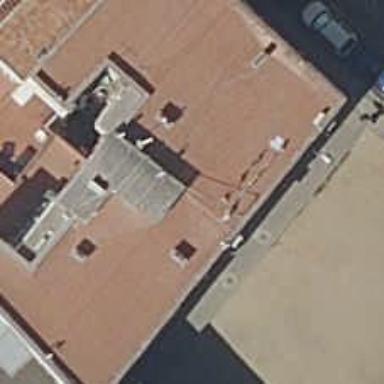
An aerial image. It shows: Restaurant.